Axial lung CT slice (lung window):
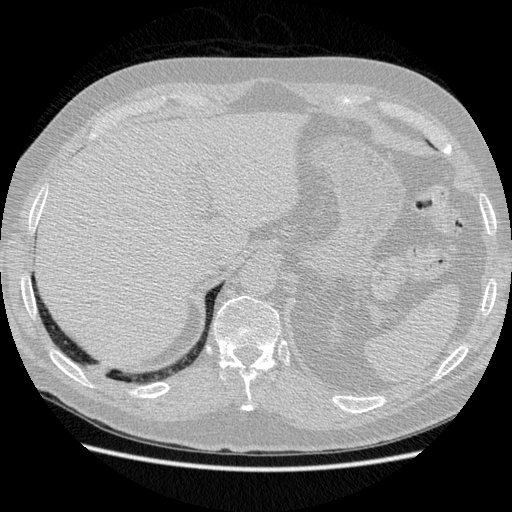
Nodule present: no